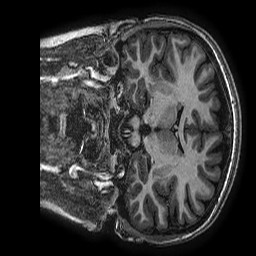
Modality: T1w
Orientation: coronal
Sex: female
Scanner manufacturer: ge
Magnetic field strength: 3 T
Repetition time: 0.007644 s
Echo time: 0.003468 s